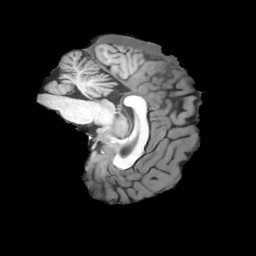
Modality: T1w
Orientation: sagittal